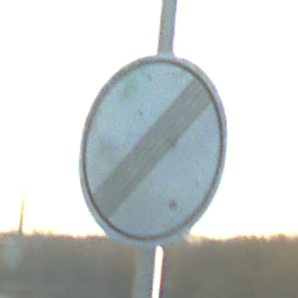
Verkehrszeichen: EndeSaemtlicherBegrenzungen
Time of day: SunriseSunset
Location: Outdoor (RoadRail)
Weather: PartlyCloudy
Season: NotSpecified
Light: Natural